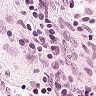
Metastatic tissue present: no